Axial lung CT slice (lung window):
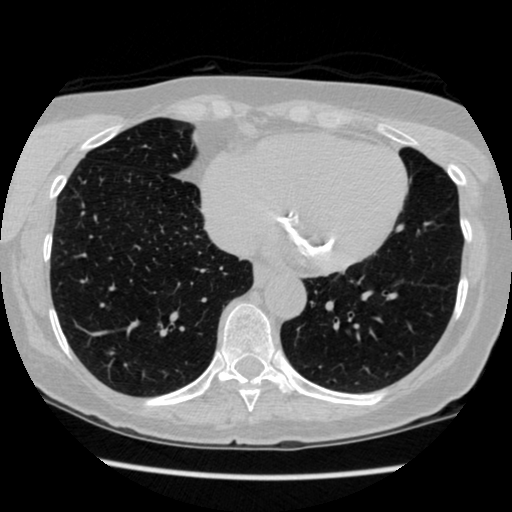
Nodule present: no